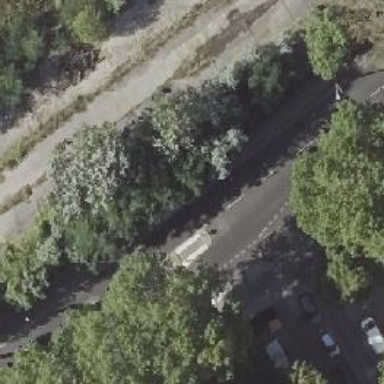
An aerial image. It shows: Unmarked crossing with pedestrian island.